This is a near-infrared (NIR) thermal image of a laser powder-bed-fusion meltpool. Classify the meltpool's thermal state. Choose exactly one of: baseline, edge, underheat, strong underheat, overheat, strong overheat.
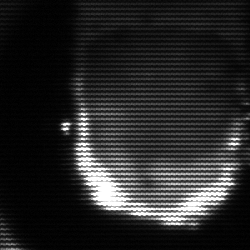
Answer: baseline